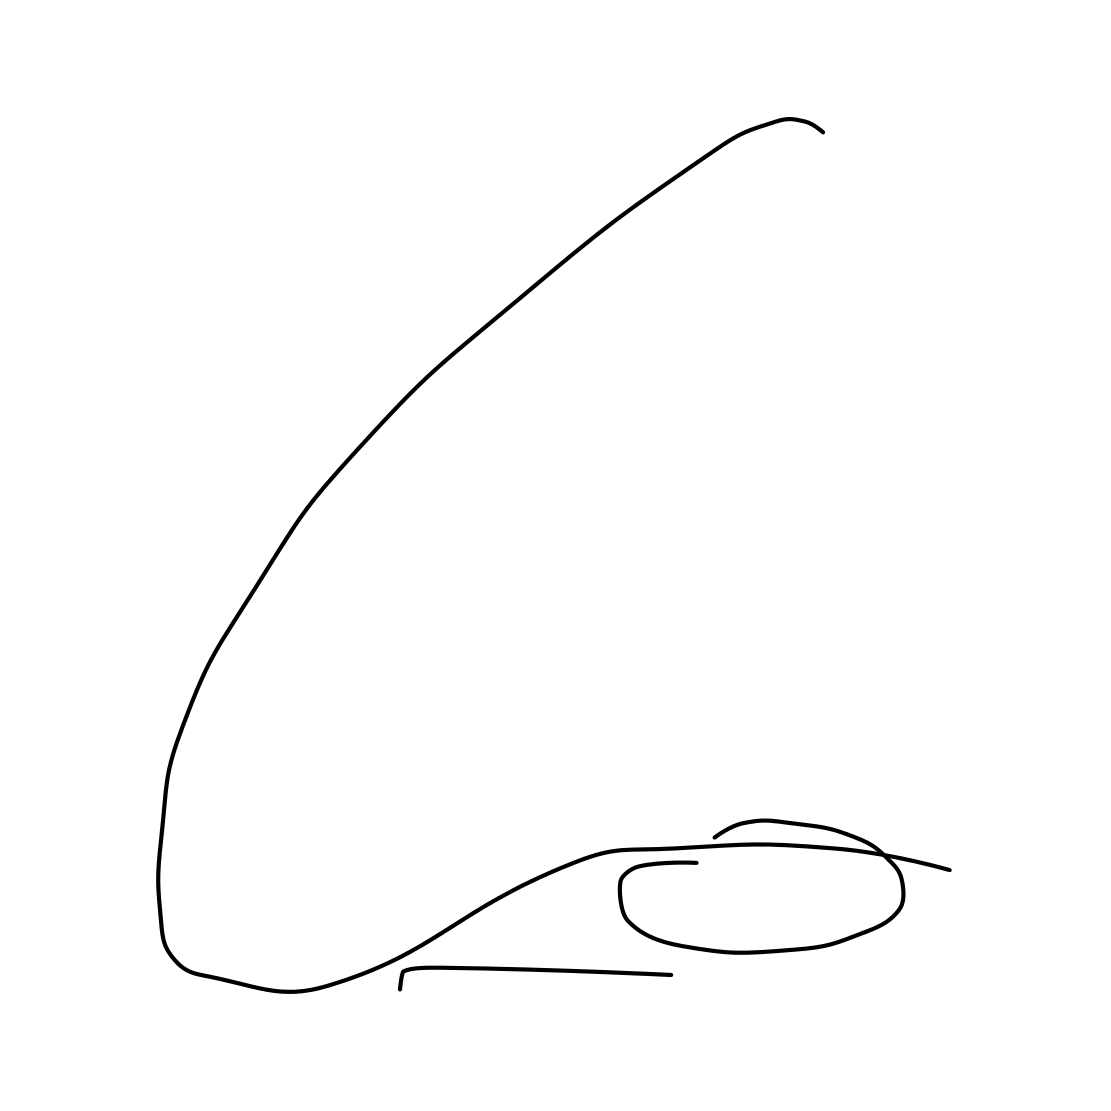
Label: nose